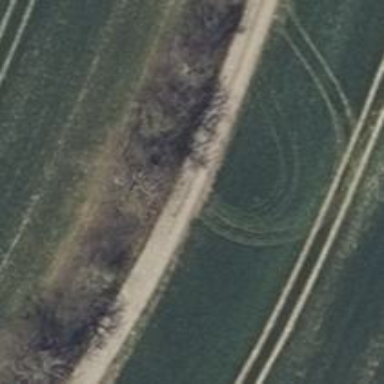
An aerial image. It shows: Track with grade2 tracktype.